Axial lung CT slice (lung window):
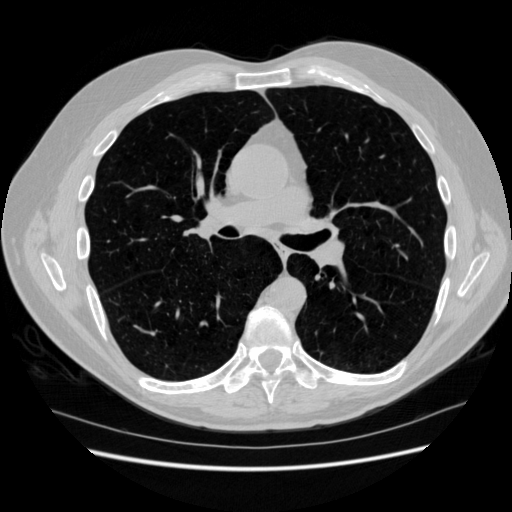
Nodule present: no